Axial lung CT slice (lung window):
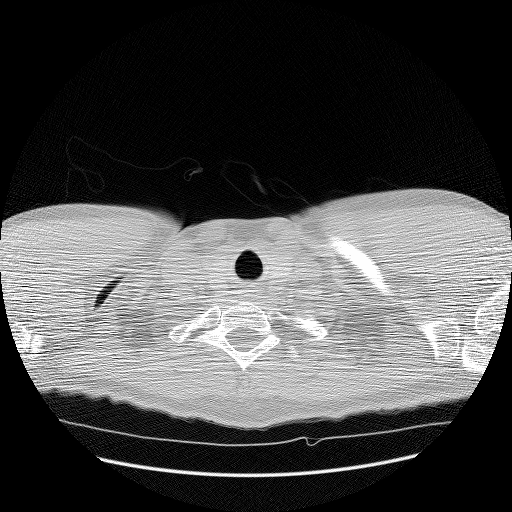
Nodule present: no